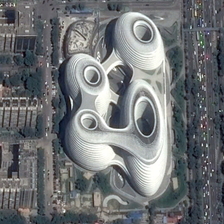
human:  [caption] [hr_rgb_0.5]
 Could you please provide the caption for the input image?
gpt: some buildings and many green trees are around a white strange center building .

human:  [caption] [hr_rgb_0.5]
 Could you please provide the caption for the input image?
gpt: some buildings and many green trees are around a white strange center building .

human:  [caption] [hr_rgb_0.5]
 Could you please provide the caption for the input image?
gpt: some buildings and many green trees are around a white strange center building .

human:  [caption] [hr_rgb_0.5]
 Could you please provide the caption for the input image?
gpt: some buildings and many green trees are around a white strange center building .

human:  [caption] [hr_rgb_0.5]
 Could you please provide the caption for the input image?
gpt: some buildings and many green trees are around a white strange center building .